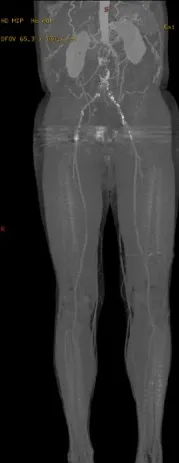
Complete occlusion of aorta.
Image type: radiology (ct)